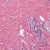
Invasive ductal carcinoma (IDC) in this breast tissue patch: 1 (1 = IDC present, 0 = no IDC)